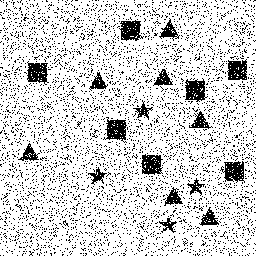
Squares: 7
Triangles: 7
Stars: 4
Total shapes: 18